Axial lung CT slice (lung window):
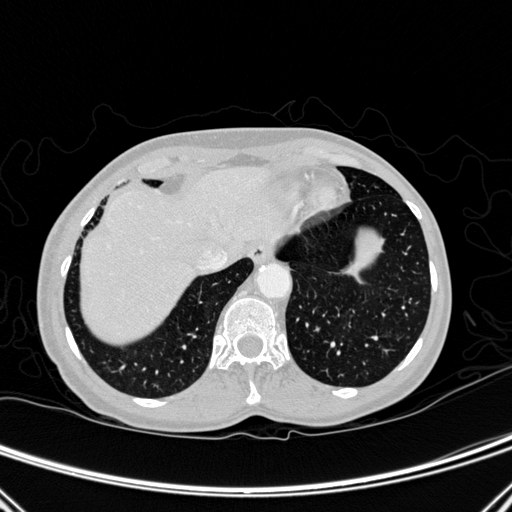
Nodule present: no